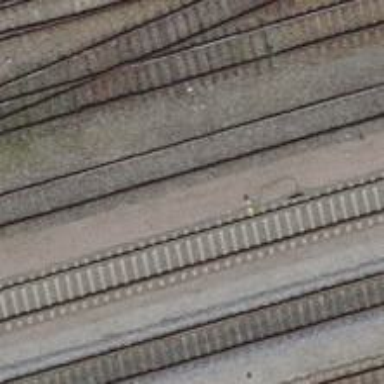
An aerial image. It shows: Siding railway track with one rail.